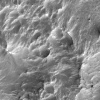
Atmospheric dust classification: not_dusty